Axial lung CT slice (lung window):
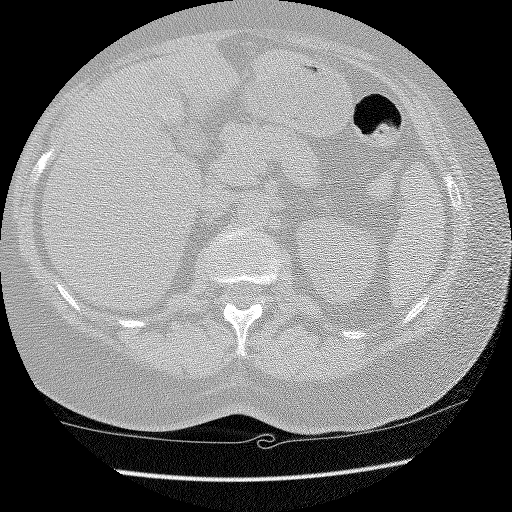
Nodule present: no